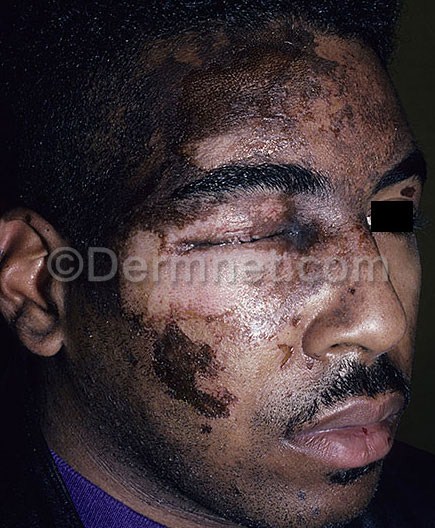
Disease: Eczema Photos